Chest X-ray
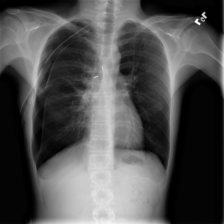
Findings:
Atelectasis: negative
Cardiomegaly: negative
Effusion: negative
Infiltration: negative
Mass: negative
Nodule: negative
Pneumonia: negative
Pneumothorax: positive
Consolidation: negative
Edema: negative
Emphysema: negative
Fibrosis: negative
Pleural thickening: negative
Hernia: negative